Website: walmart
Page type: billing-address
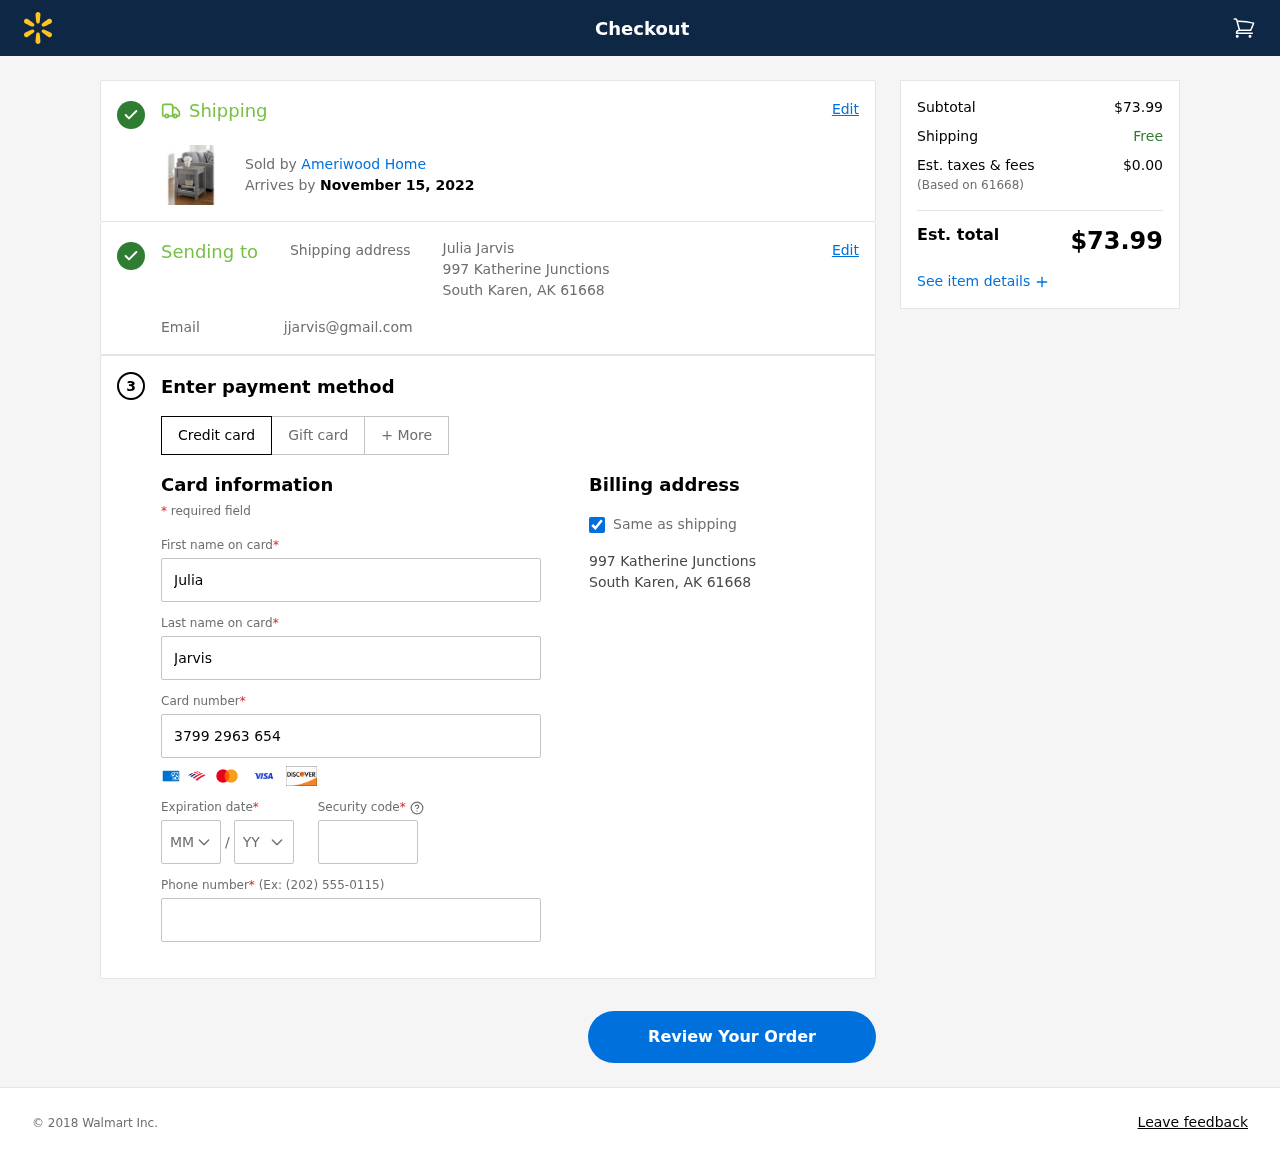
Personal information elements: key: PII_CARD_CVV
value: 7344
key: PII_CARD_EXPIRY_MONTH
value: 03
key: PII_CARD_EXPIRY_YEAR
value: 29
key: PII_CARD_NUMBER
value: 3799 2963 6545 686
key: PII_CITY_STATE_ZIP
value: South Karen, AK 61668
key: PII_EMAIL
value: jjarvis@gmail.com
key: PII_FIRSTNAME
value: Julia
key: PII_FULLNAME
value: Julia Jarvis
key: PII_LASTNAME
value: Jarvis
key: PII_PHONE
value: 9385332654
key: PII_POSTCODE
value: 61668
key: PII_STREET
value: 997 Katherine Junctions
Product elements: key: PRODUCT1_BRAND
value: Ameriwood Home
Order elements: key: ORDER_DELIVERY_DATE
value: November 15, 2022
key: ORDER_SUBTOTAL
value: $73.99
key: ORDER_TAX
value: $0.00
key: ORDER_TOTAL
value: $73.99